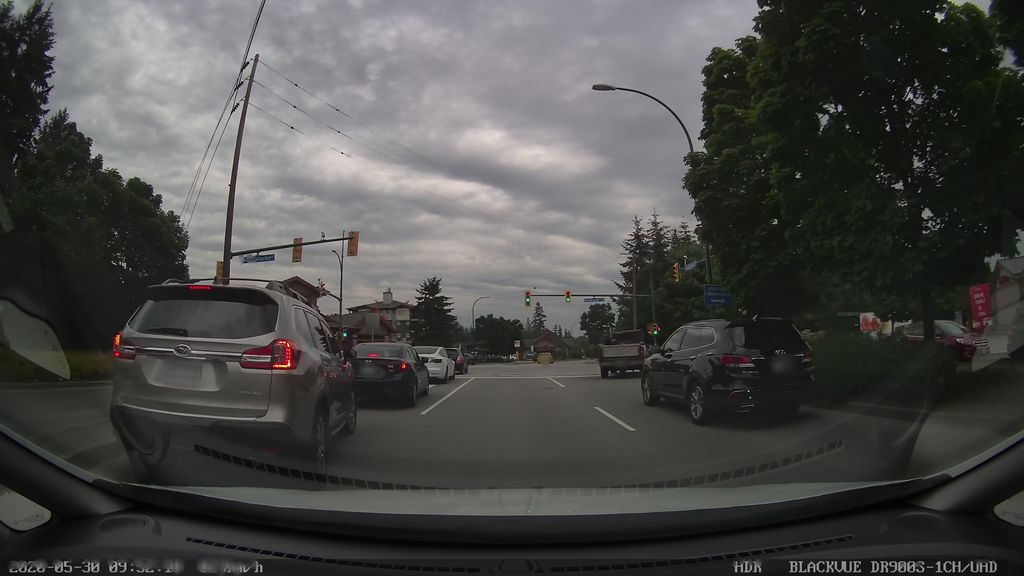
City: vancouver